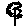
Label: tree